Breast ultrasound image
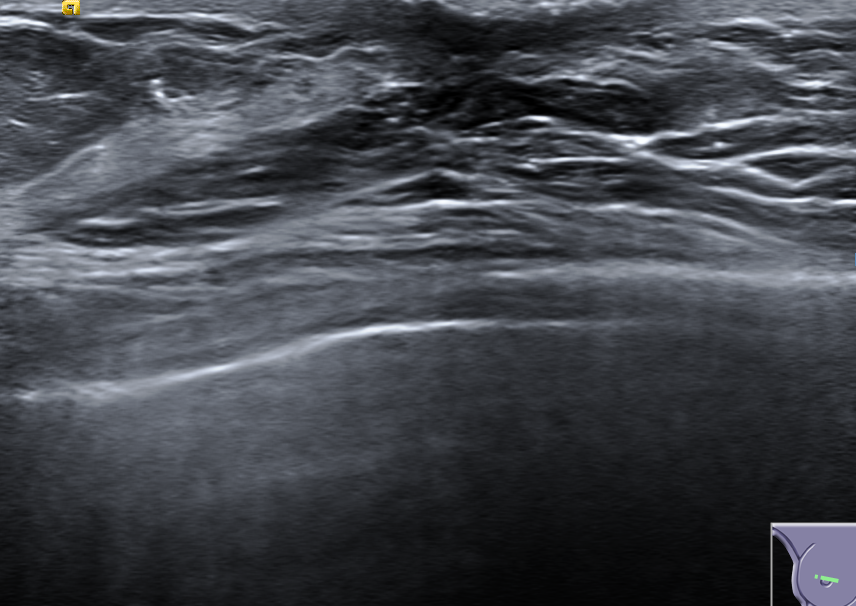
Diagnosis: normal